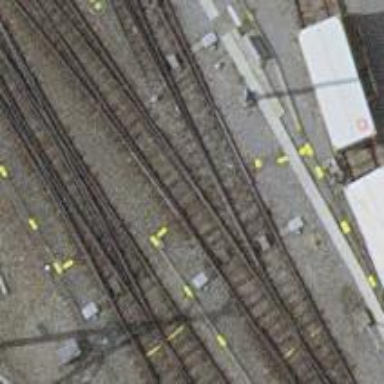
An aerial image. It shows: Single-track electrified railway yard with contact line electrification.